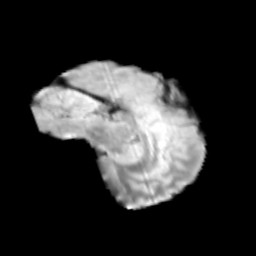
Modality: T2w
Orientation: sagittal
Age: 13
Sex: male
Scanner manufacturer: siemens
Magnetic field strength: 3 T
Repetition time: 3.8 s
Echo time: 0.07 s